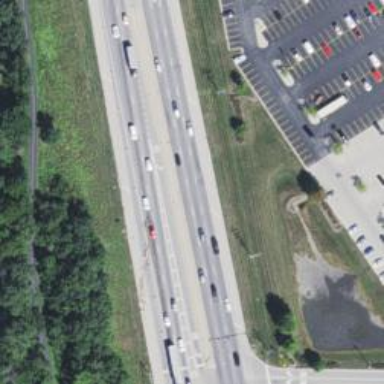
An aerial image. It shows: Trunk highway with expressway features.